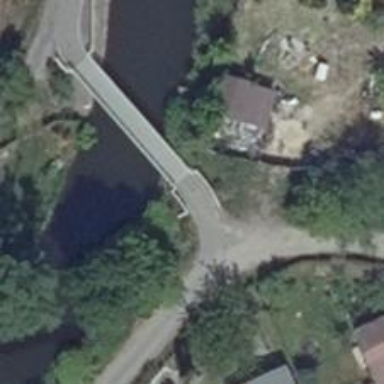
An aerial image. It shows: Concrete path bridge.